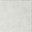
Piece: xx